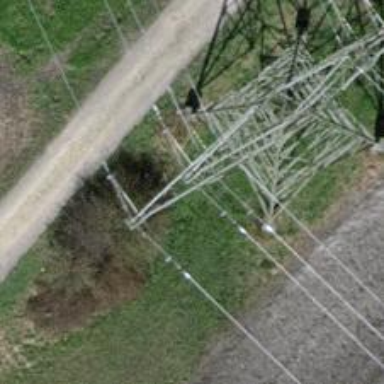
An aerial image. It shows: Towering power structure.